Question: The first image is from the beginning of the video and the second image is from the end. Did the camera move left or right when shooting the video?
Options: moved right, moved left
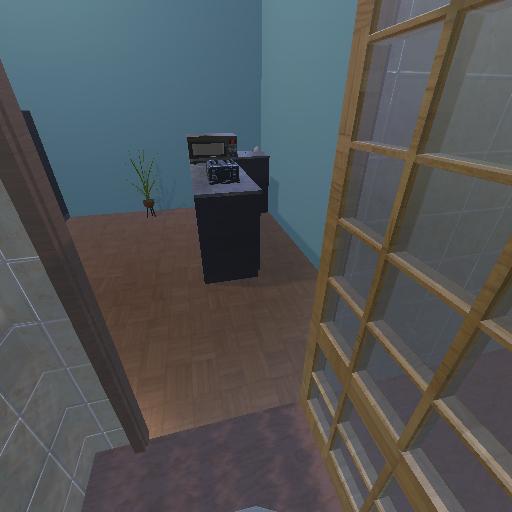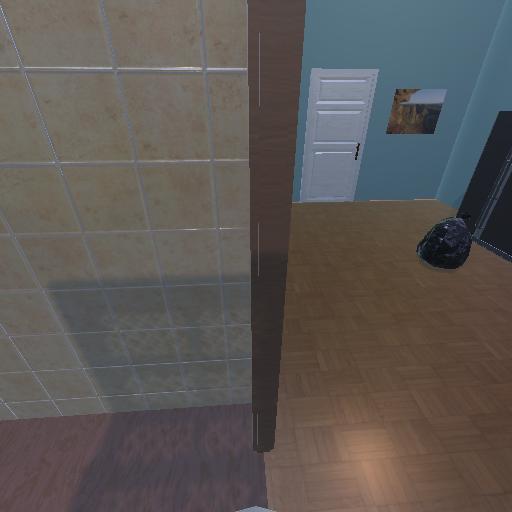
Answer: moved right